Interaction volume radius: 5 \u00c5
Interaction volume height: 10 \u00c5
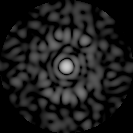
Disorder parameter: 0.8494